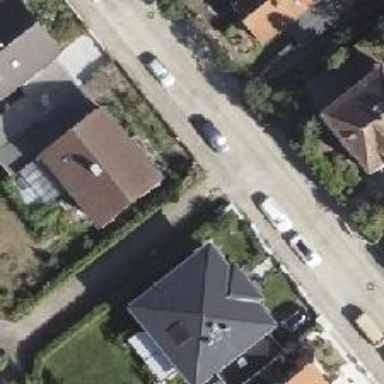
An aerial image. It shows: Residential road with sidewalks on both sides.